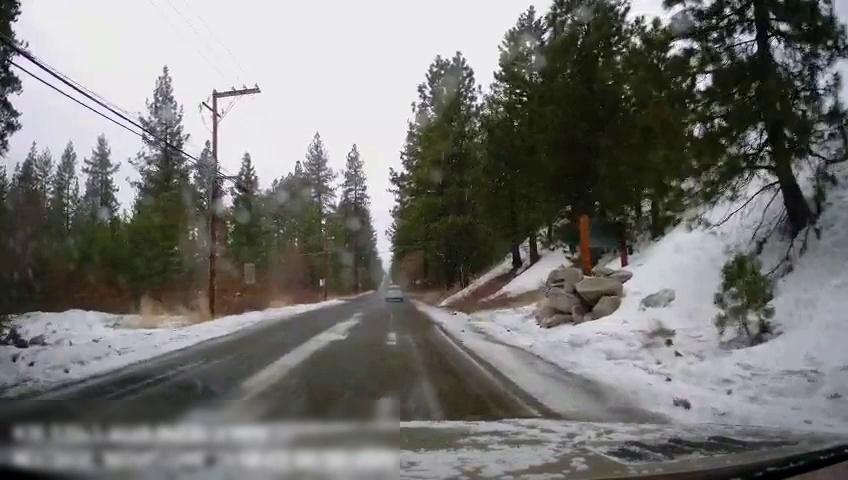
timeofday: Day
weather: Snowy
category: Vehicles | SUV
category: Drivable Space